Field crop: maize
Growth stage: 2
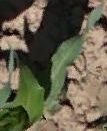
Species: maize